Question: I am new to Apache Spark, so forgive me if this is a noob question. I am trying to define a particular schema before reading in the dataset in order to speed up processing. There are a few data types that I am not sure how to define (ArrayType and StructType).
Here is a screenshot of the schema I am working with:

Here is what I have so far:
'''
jsonSchema = StructType([StructField("attribution", ArrayType(), True),
StructField("averagingPeriod", StructType(), True),
StructField("city", StringType(), True),
StructField("coordinates", StructType(), True),
StructField("country", StringType(), True),
StructField("date", StructType(), True),
StructField("location", StringType(), True),
StructField("mobile", BooleanType(), True),
StructField("parameter", StringType(), True),
StructField("sourceName", StringType(), True),
StructField("sourceType", StringType(), True),
StructField("unit", StringType(), True),
StructField("value", DoubleType(), True)
])
'''
My question is: How do I account for the name and url under the attribution column, the unit and value under the averagingPeriod column, etc?
For reference, here is the dataset I am using: <URL>.
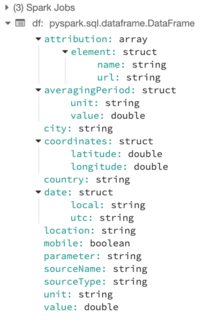
Answer: Here's an example of array type and struct type. I think it should be straightforward to do this for all other columns.
'''
from pyspark.sql.types import *
jsonSchema = StructType([
StructField("attribution", ArrayType(StructType([StructField("name", StringType()), StructField("url", StringType())])), True),
StructField("averagingPeriod", StructType([StructField("unit", StringType()), StructField("value", DoubleType())]), True),
# ... etc.
])
'''